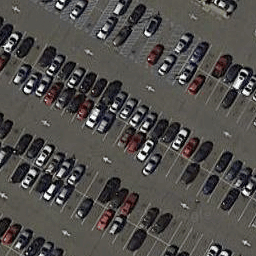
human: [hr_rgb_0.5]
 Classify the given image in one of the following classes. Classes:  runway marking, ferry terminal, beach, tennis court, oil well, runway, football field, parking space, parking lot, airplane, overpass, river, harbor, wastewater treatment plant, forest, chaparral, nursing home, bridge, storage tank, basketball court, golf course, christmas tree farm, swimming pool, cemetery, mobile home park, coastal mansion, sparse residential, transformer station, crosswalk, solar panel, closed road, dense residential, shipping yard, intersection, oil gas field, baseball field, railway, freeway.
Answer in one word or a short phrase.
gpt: parking lot